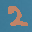
Label: 2